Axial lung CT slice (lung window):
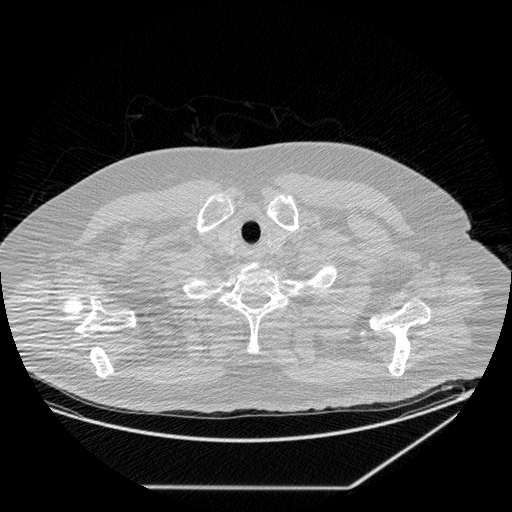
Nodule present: no